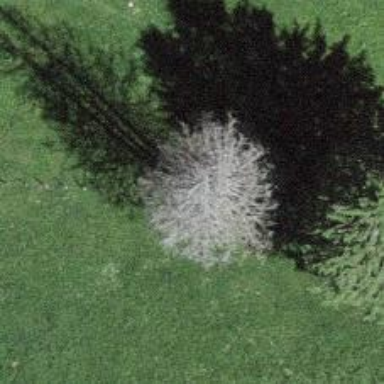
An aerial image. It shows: Single tag "natural: tree."